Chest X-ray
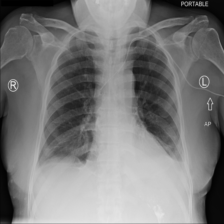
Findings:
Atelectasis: positive
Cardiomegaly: negative
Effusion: negative
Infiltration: negative
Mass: negative
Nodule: negative
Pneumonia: negative
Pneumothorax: negative
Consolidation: negative
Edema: negative
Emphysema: negative
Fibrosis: negative
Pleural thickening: negative
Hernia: negative